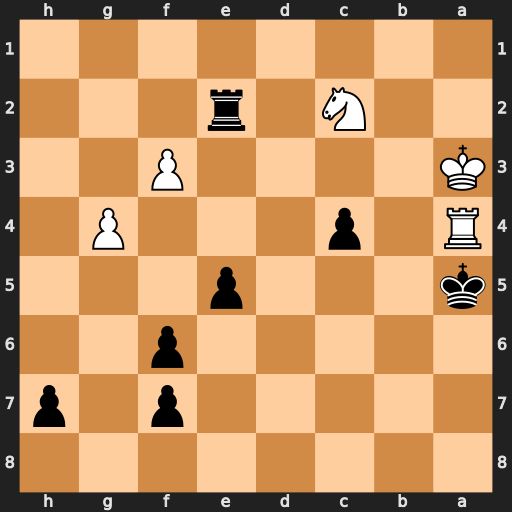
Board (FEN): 8/5p1p/5p2/k3p3/R1p3P1/K4P2/2N1r3/8
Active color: b
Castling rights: -
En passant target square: -
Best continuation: Kb5 Rb4+ Kc5